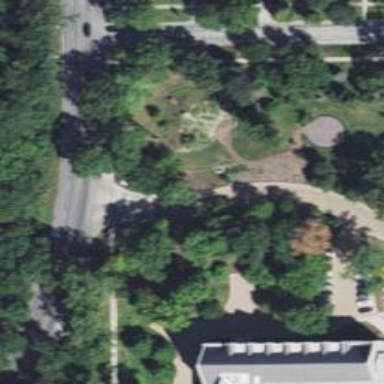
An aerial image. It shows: Memorial site with historic significance.